高一 · 立体几何学
如图 2-2-26 所示, 直线 $a / /$ 平面 $\alpha, A \notin \alpha$, 并且 $a$ 和 $A$ 位于平面 $\alpha$ 两侧, 点 $B, C \in a, A B 、 A C$ 分别交平面 $\alpha$ 于点 $E, F$, 若 $B C=4, C F=5, A F=3$, 则 $E F=$

图 2-2-26
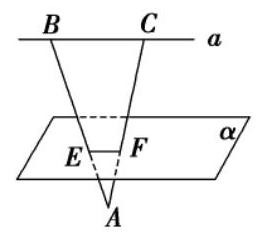
答案: frac{3}{2}$
解析: F$ 可看成直线 $a$ 与点 $A$ 确定的平面与平面 $\alpha$ 的交线, $\because a / / \alpha$, 由线面平行的性质定理知,
$B C / / E F$, 由条件知 $A C=A F+C F=3+5=8$.

又 $\frac{E F}{B C}=\frac{A F}{A C}, \therefore E F=\frac{A F \times B C}{A C}=\frac{3 \times 4}{8}=\frac{3}{2}$.